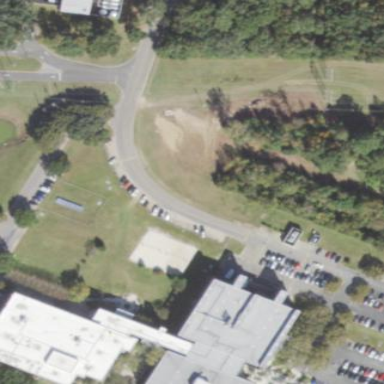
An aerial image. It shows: Unpaved parking area.